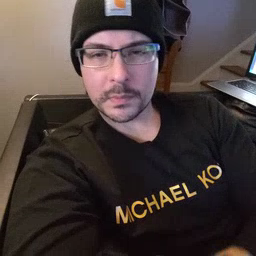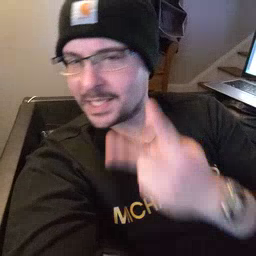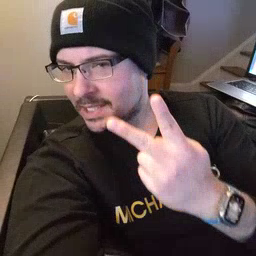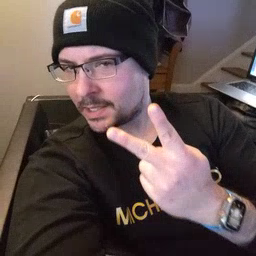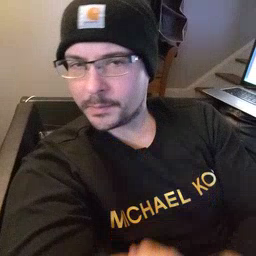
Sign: see